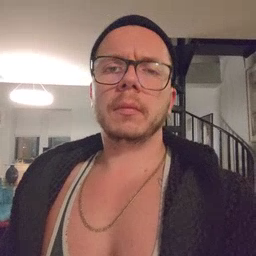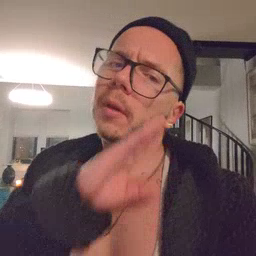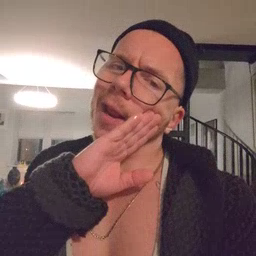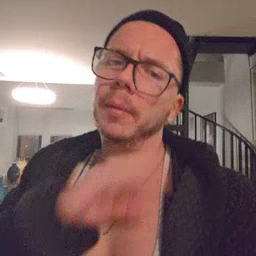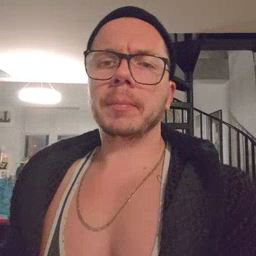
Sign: nap